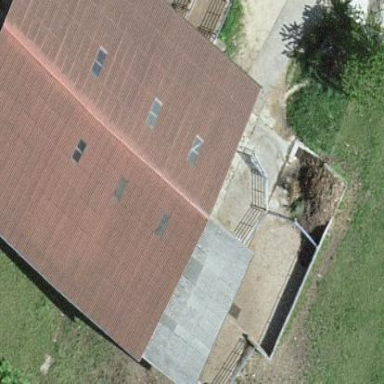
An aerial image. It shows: Farm auxiliary building.